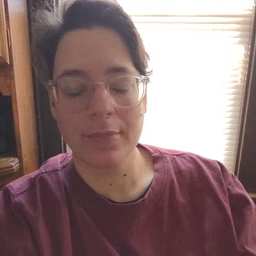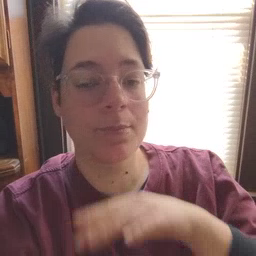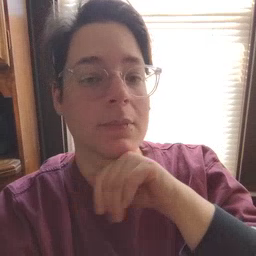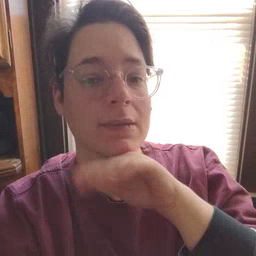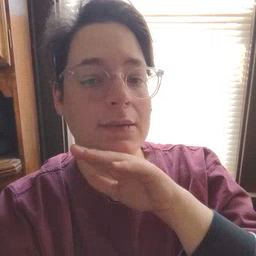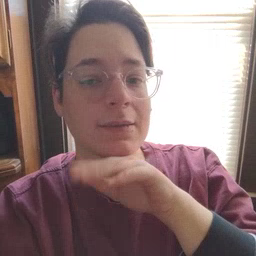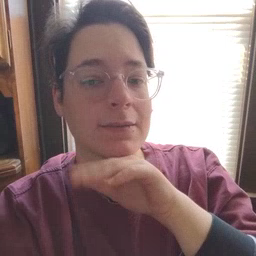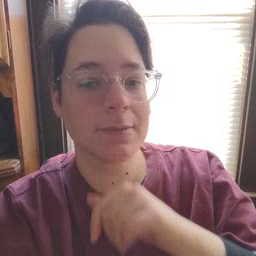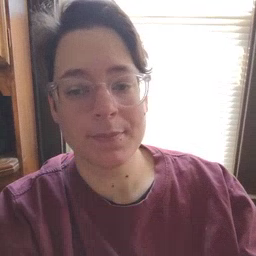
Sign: pig